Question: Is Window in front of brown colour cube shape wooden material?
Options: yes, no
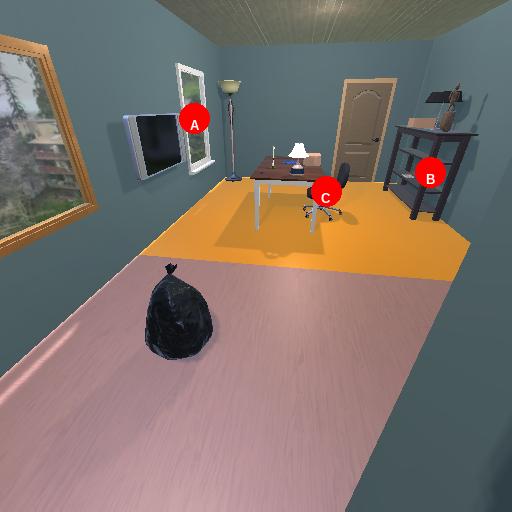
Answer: yes